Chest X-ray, PA view. Patient: 41 years old, sex M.
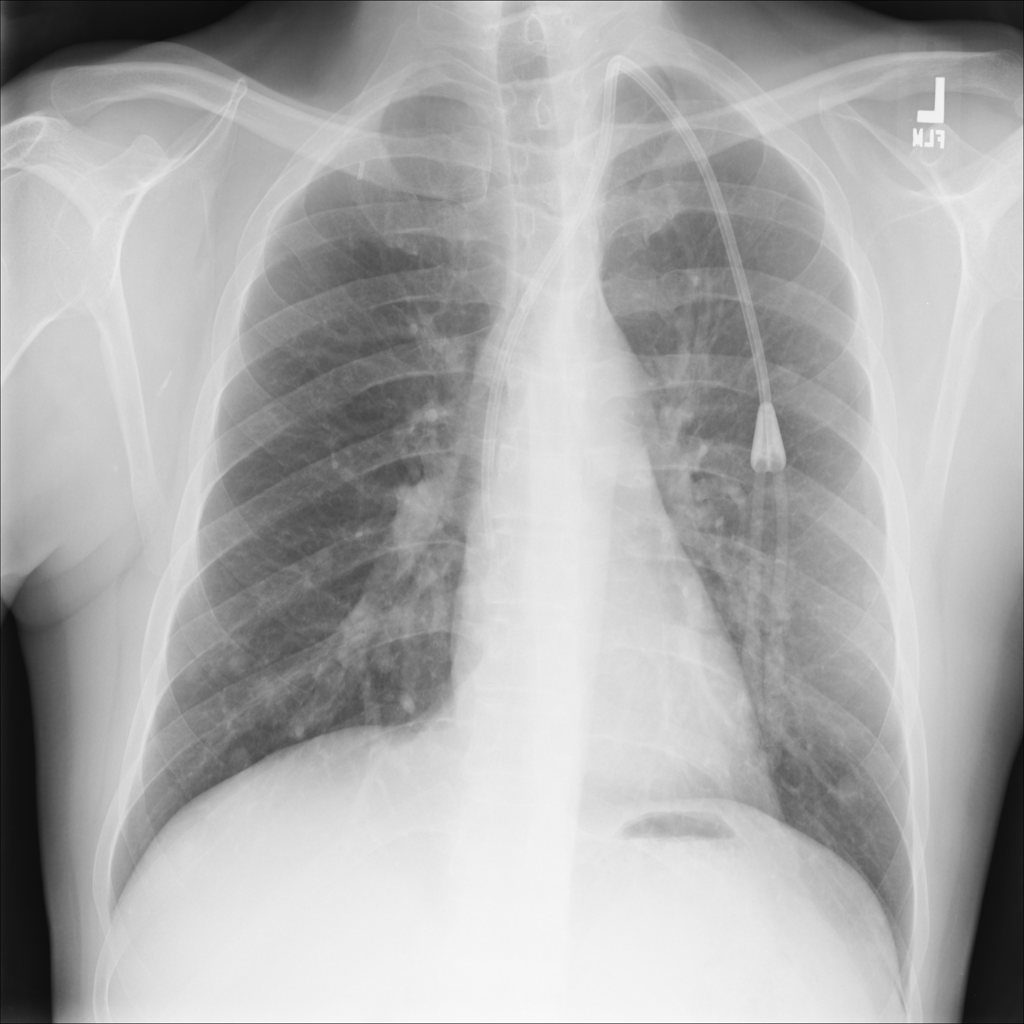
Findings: No Finding